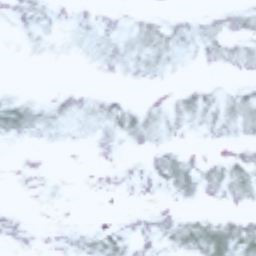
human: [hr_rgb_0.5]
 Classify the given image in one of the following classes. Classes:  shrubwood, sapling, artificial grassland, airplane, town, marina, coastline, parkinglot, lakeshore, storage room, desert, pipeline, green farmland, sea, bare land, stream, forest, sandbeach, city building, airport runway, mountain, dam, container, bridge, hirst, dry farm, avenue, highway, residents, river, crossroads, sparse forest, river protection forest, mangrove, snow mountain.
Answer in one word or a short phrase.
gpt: snow mountain